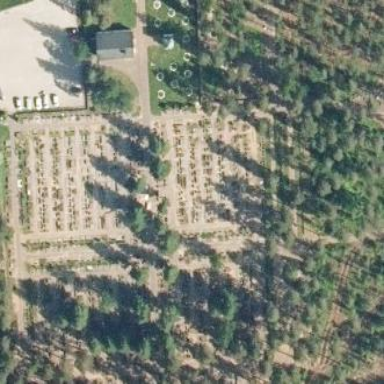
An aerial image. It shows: Cemetery.